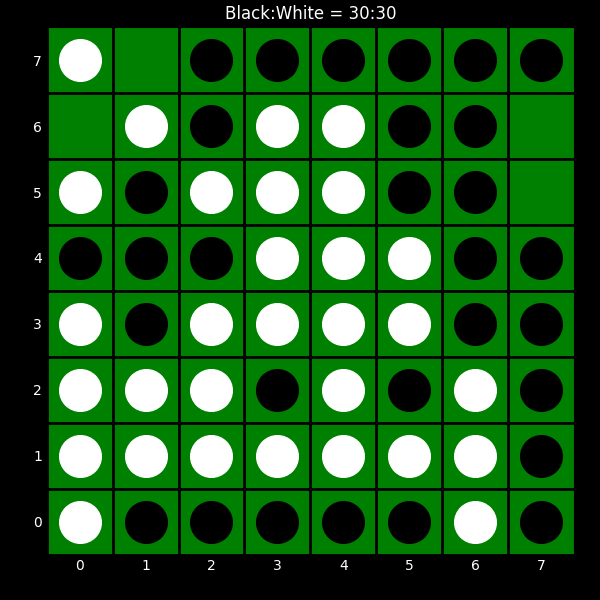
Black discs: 30
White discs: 30